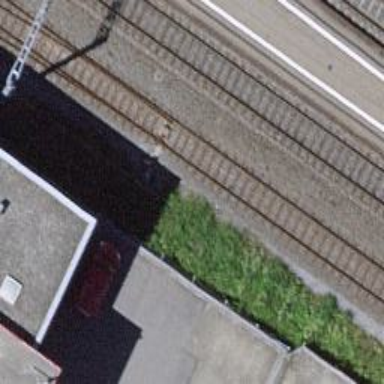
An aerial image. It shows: Railway switch.